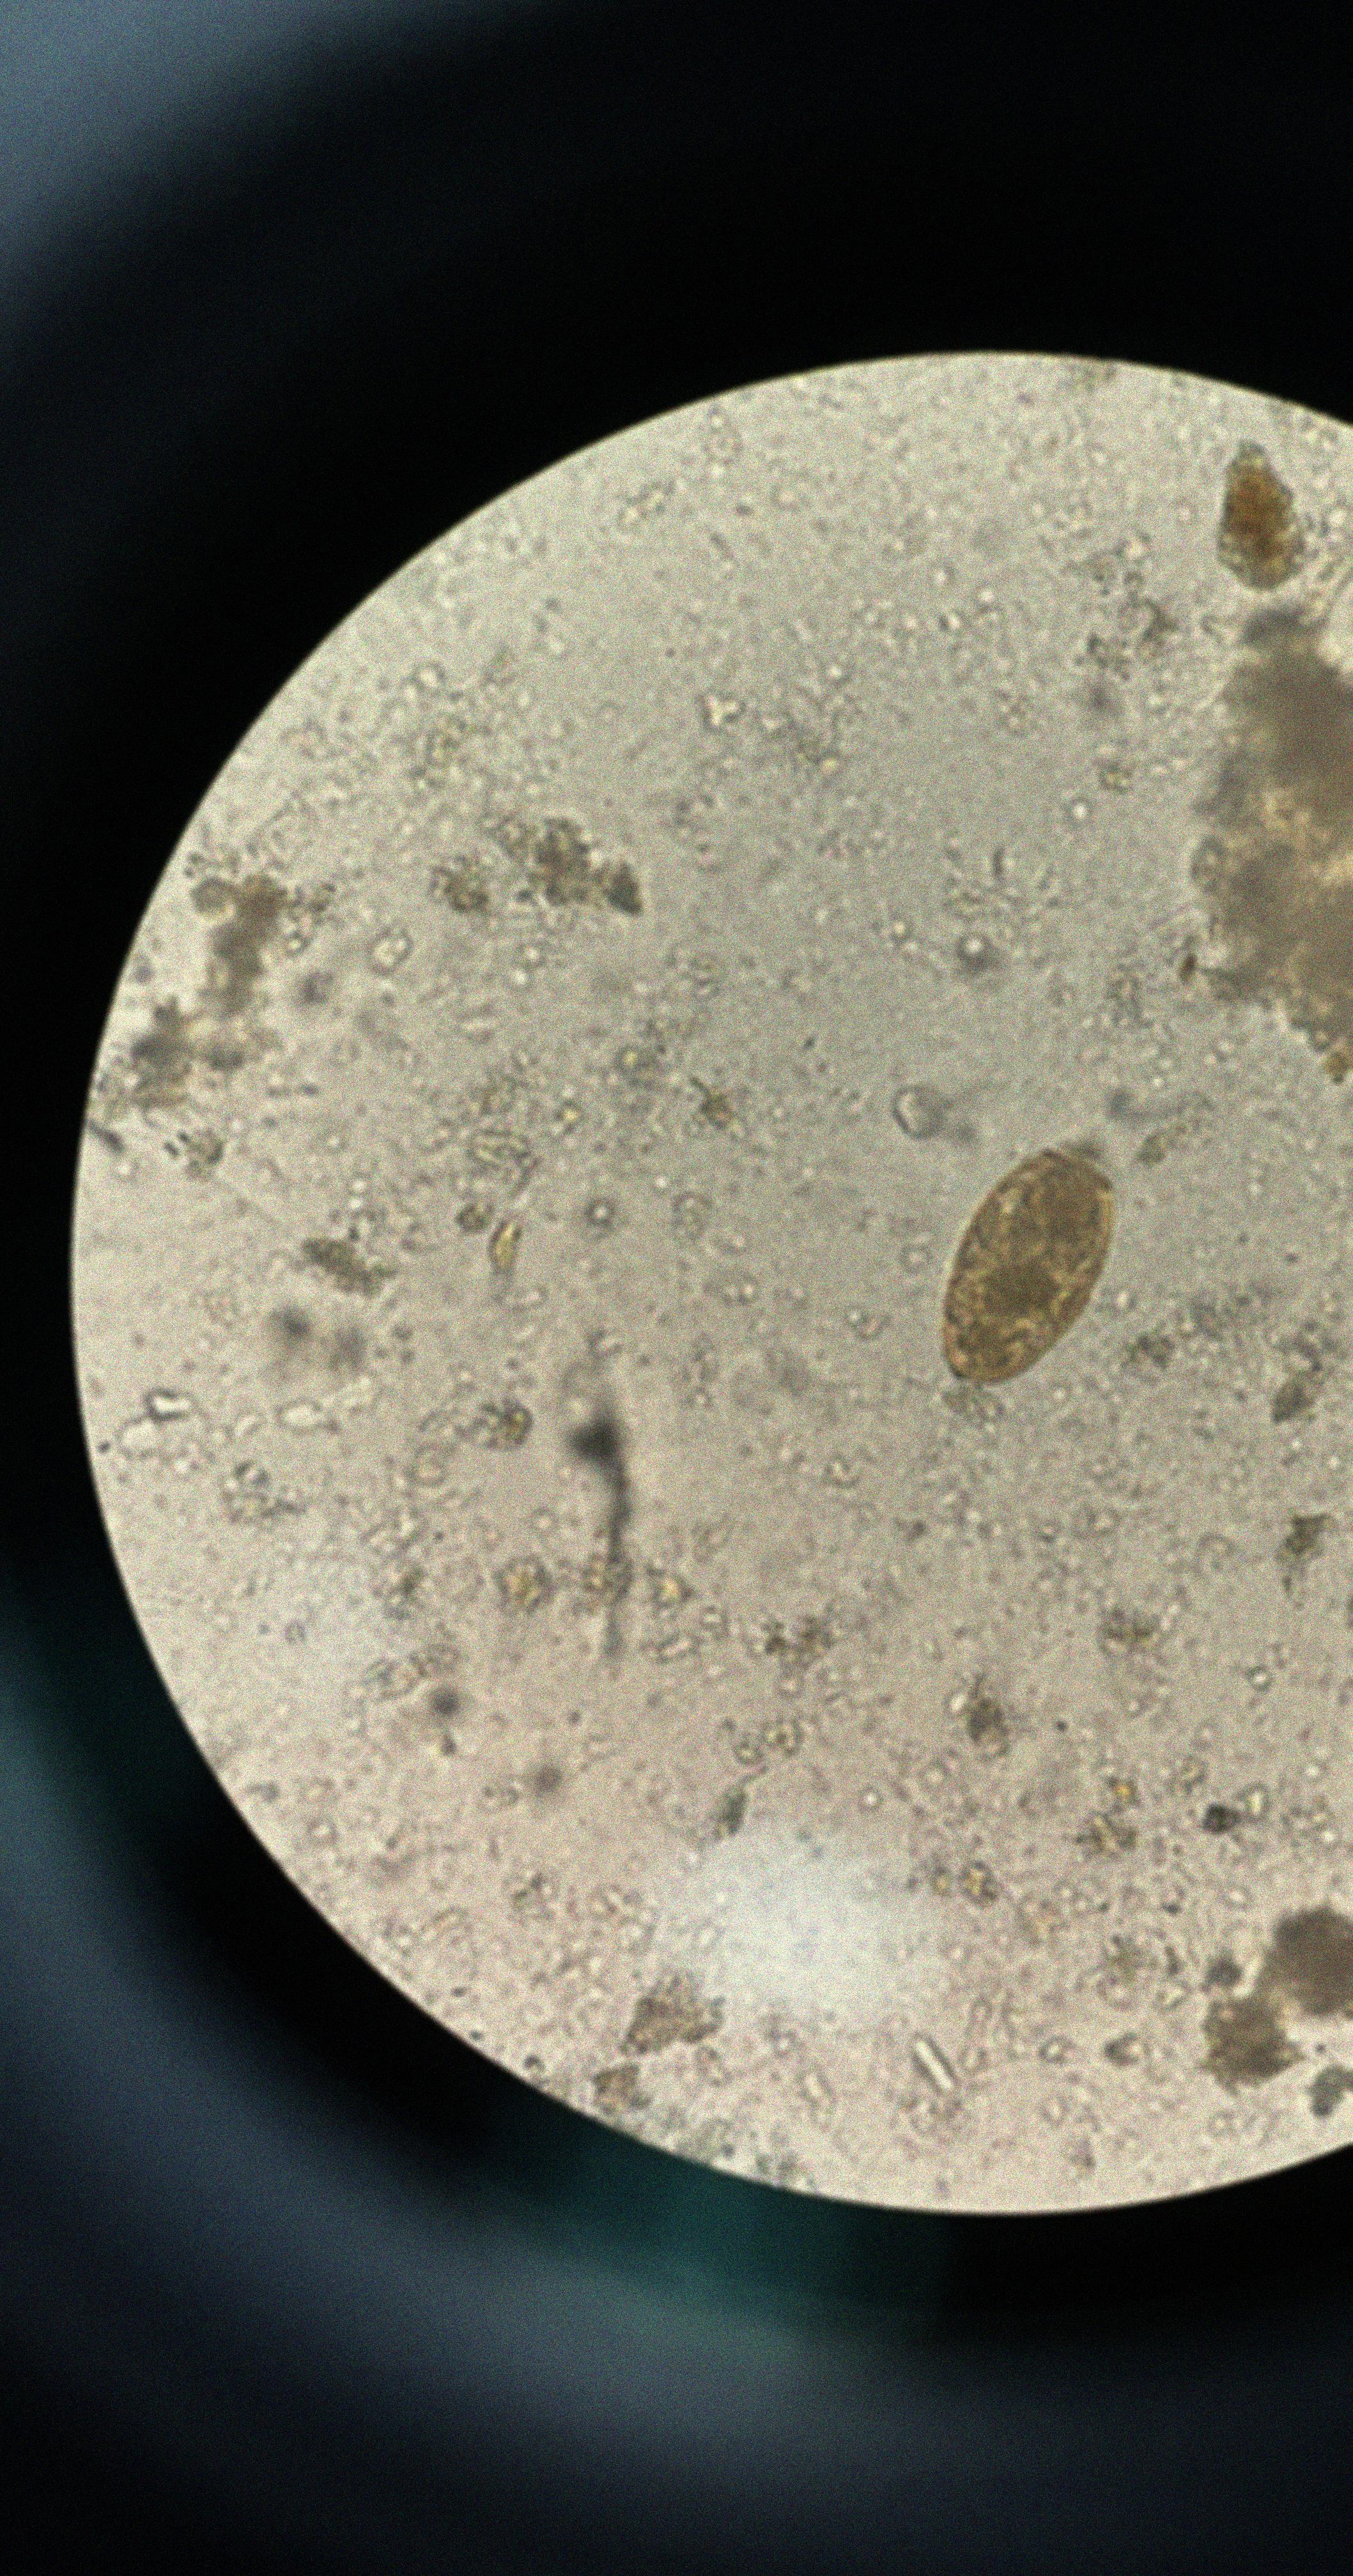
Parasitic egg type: Paragonimus spp